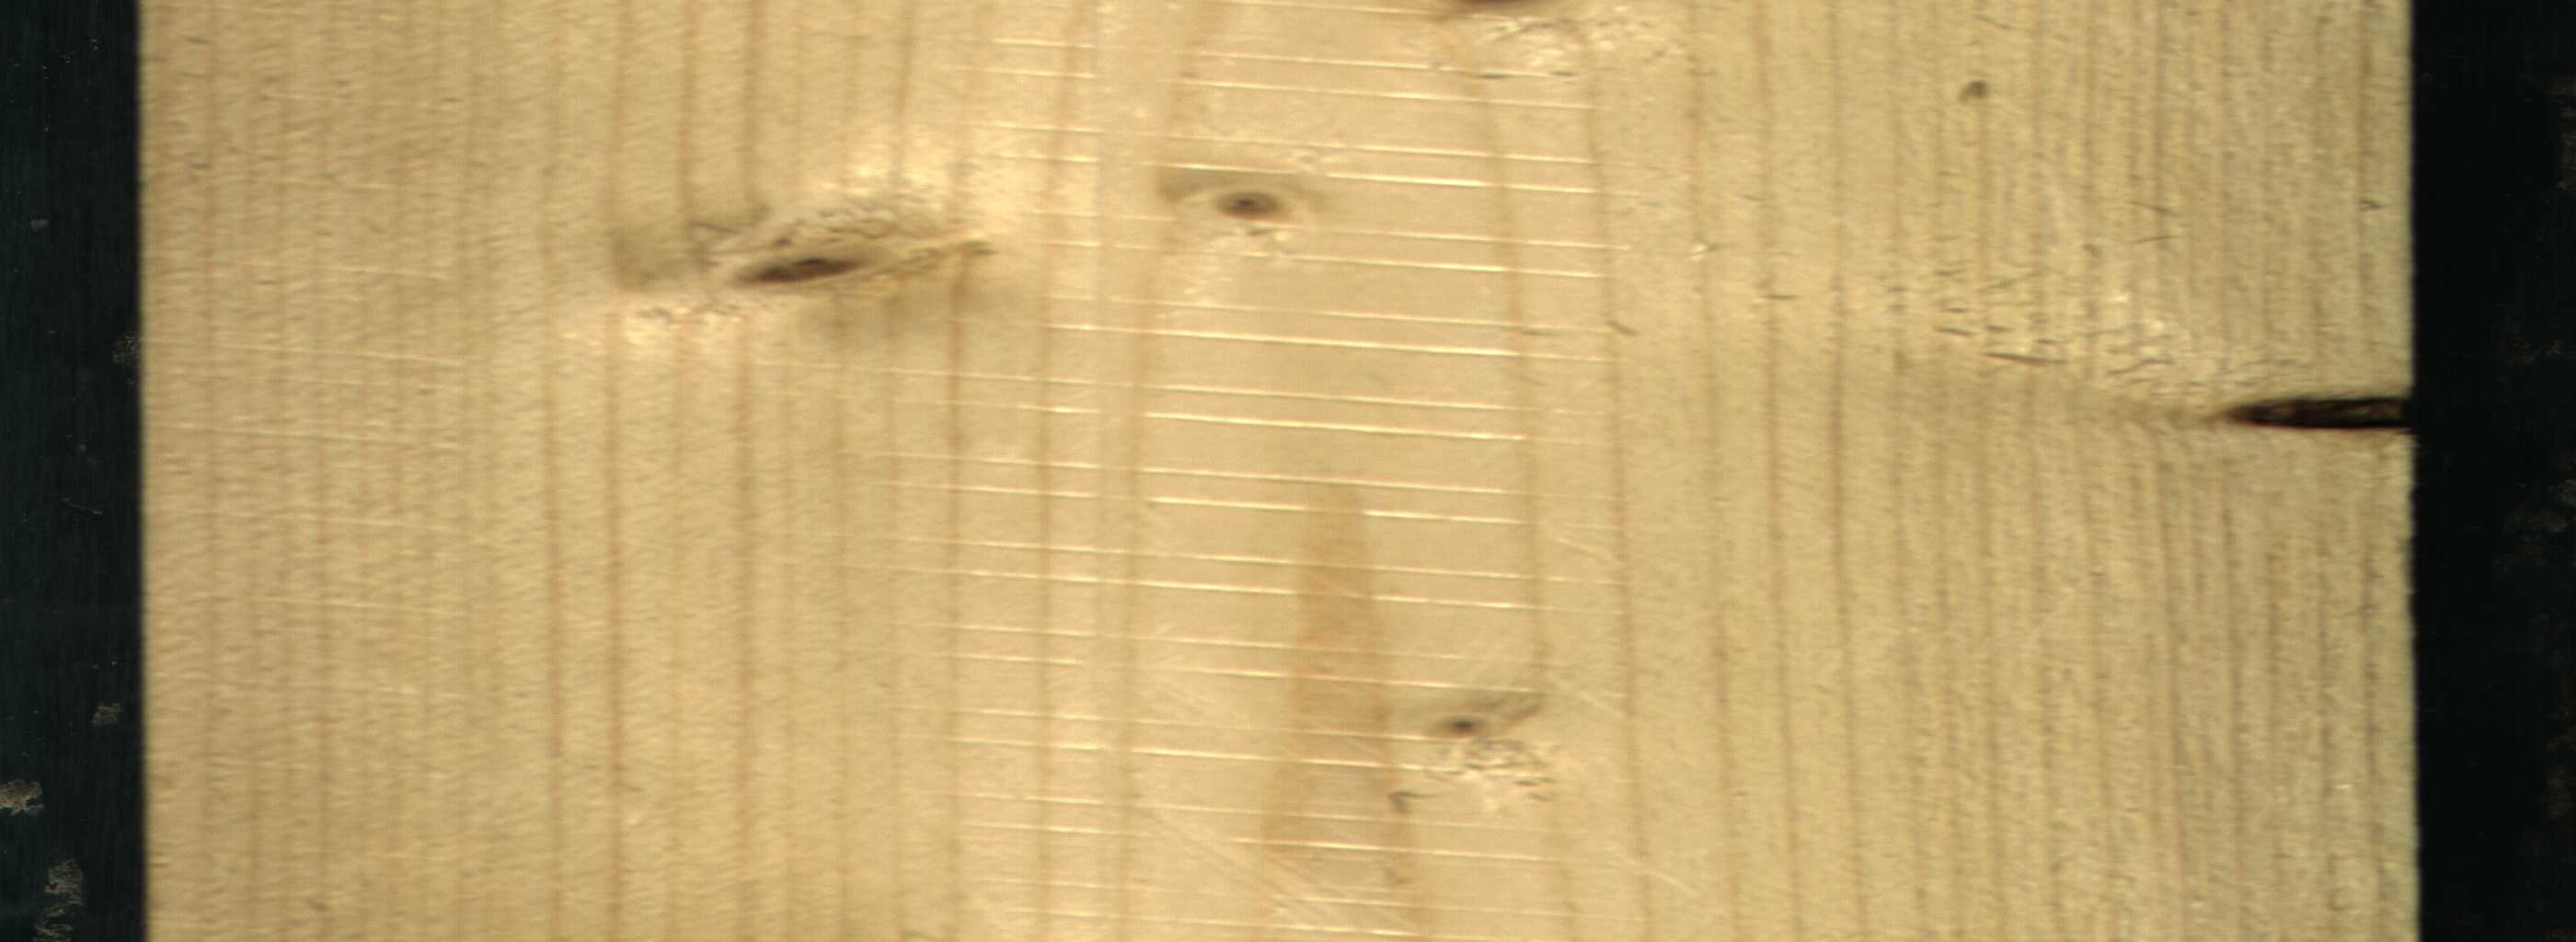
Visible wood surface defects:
Dead_Knot
Live_Knot
Live_Knot
Live_Knot
Live_Knot